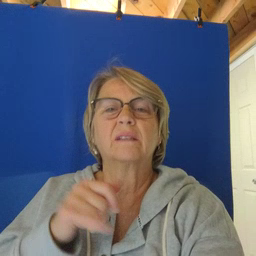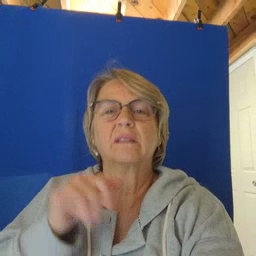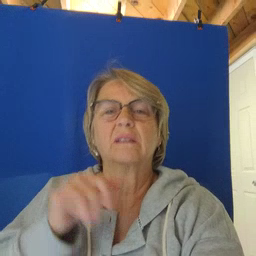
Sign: fast